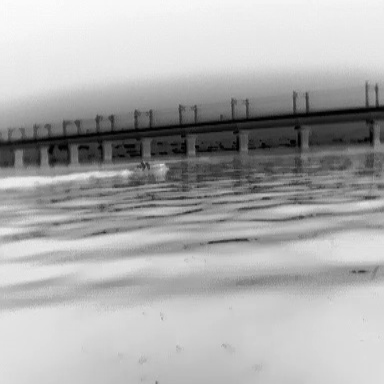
There is a canoe in the infrared image.